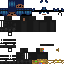
A male human skin with dark skin, wearing brown helmet dressed in a blue hoodie and black pants, featuring a closed mouth.